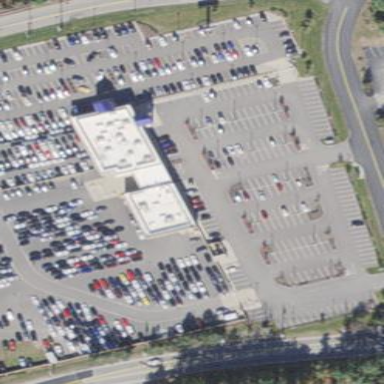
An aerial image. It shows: Building housing car shop.